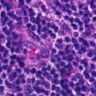
Metastatic tissue present: no